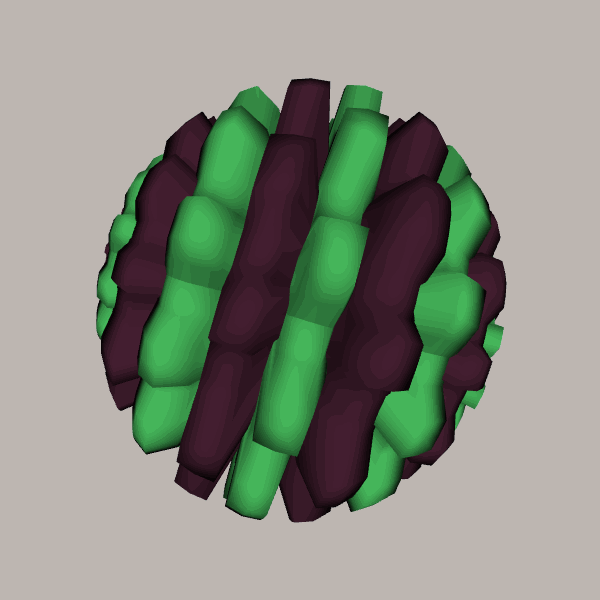
Background: light